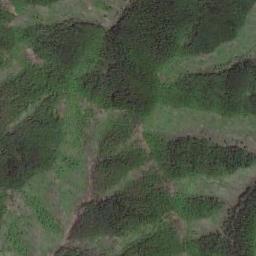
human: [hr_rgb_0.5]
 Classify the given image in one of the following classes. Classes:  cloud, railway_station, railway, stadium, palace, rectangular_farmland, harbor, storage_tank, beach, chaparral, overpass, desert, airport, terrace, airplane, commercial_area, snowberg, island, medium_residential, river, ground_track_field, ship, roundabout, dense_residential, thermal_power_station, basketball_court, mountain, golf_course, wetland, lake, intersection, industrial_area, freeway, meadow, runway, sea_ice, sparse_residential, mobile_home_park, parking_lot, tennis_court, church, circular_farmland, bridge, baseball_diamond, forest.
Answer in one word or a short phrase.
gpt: mountain